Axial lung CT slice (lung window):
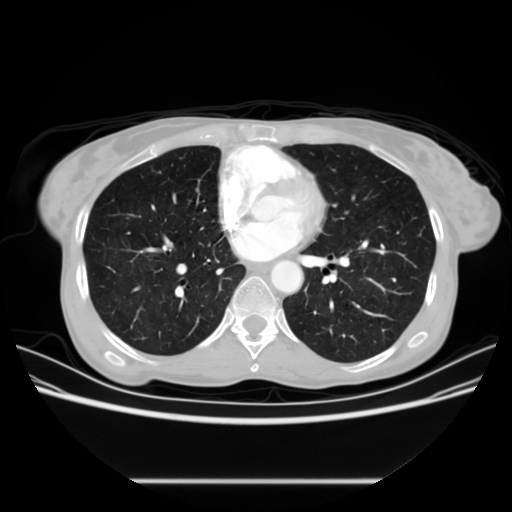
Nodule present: no